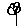
Label: flower